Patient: sex F, age 36
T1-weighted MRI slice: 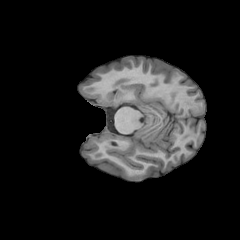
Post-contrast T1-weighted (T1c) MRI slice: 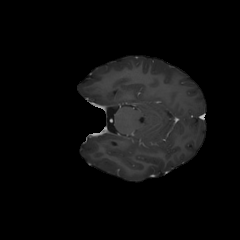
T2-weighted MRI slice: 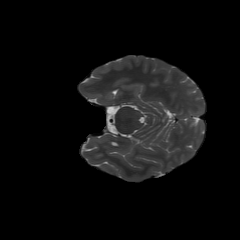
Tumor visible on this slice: no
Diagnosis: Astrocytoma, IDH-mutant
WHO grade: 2